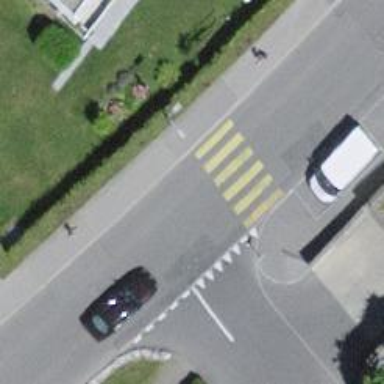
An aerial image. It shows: Marked road crossing.